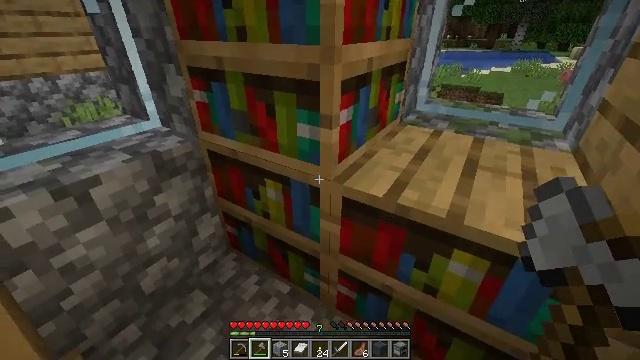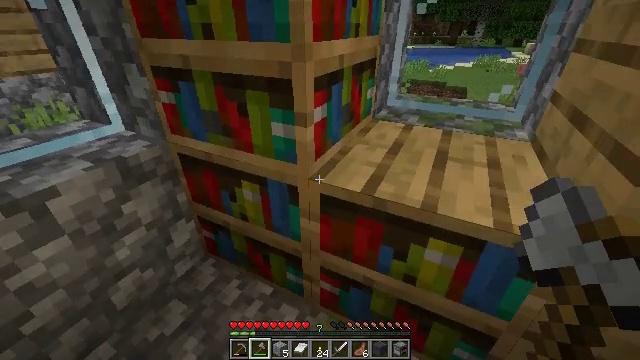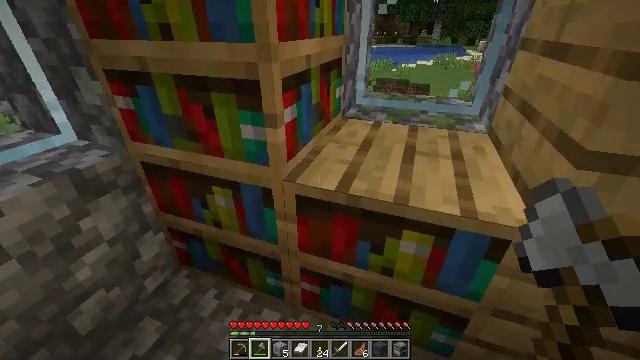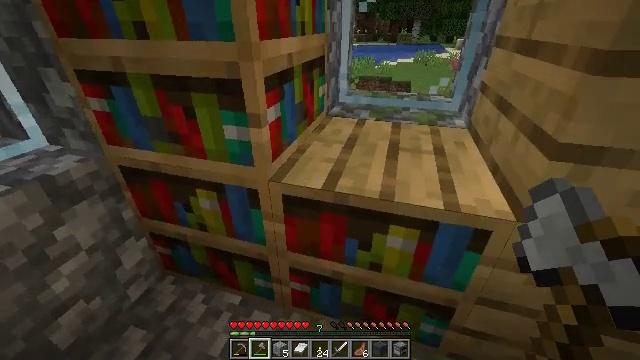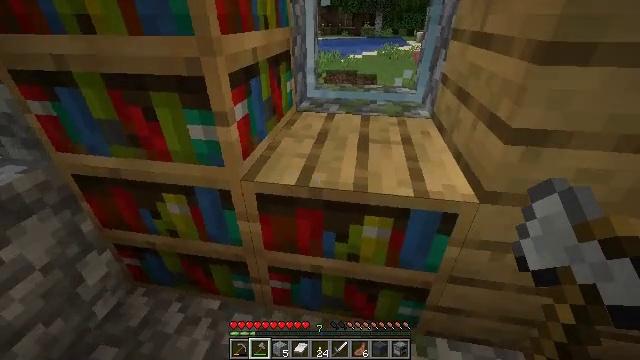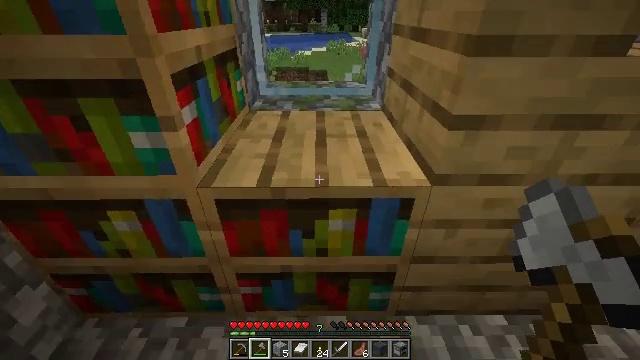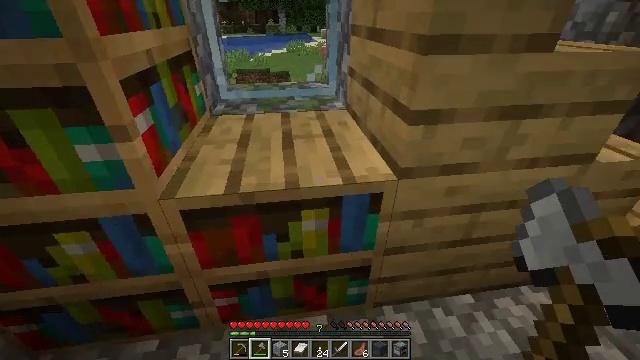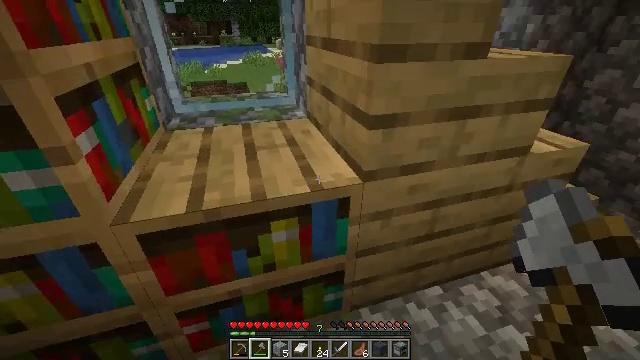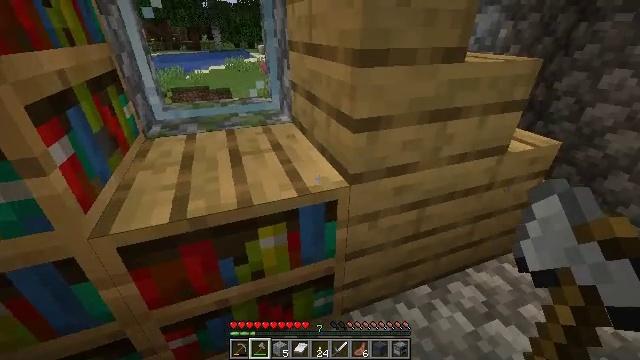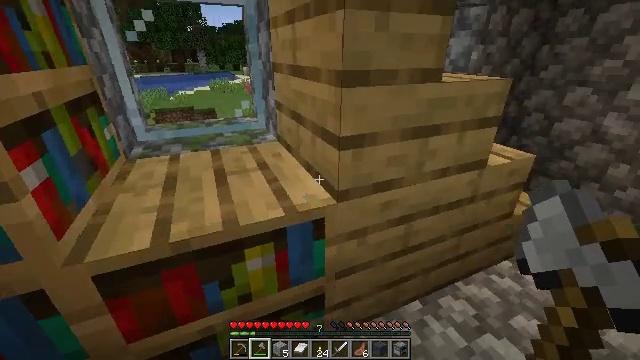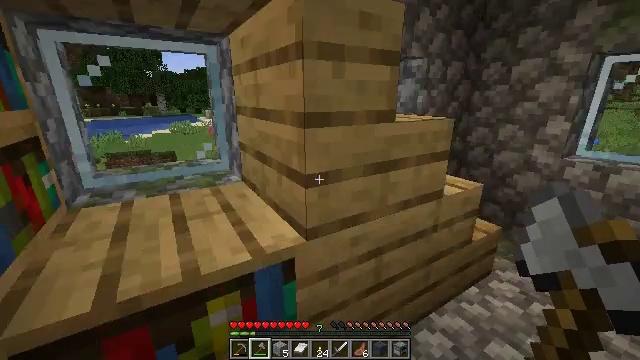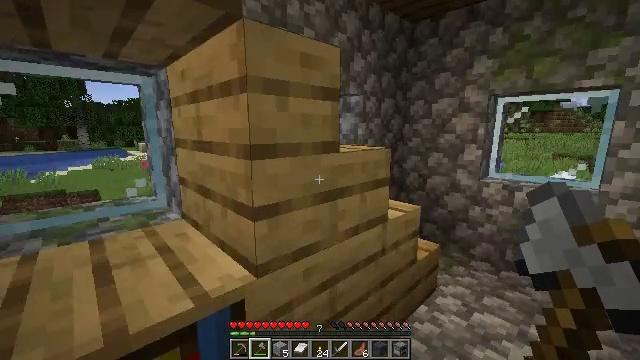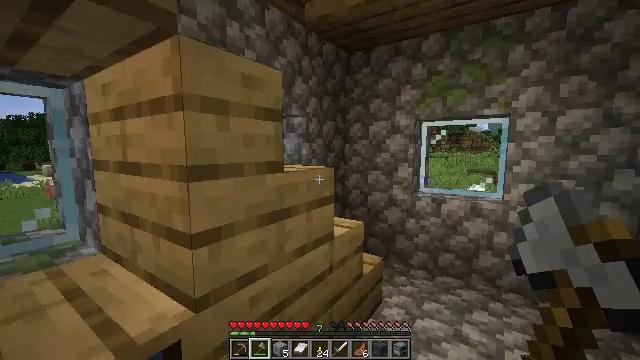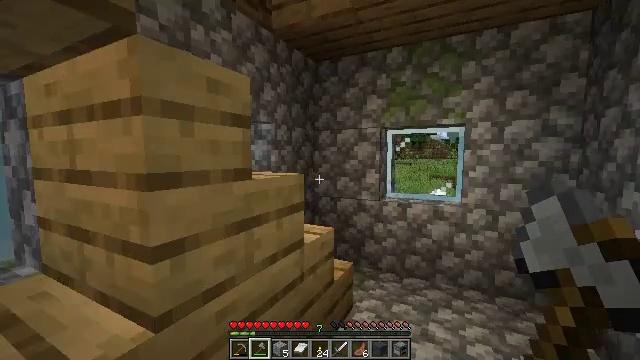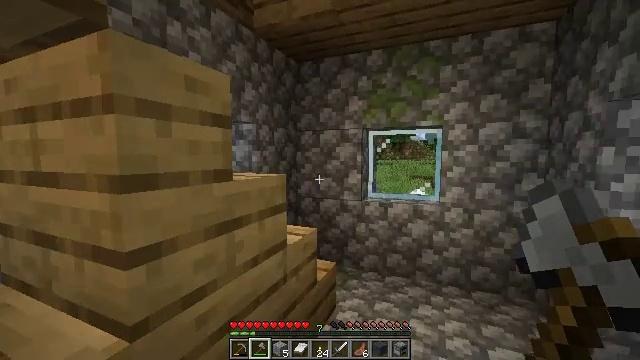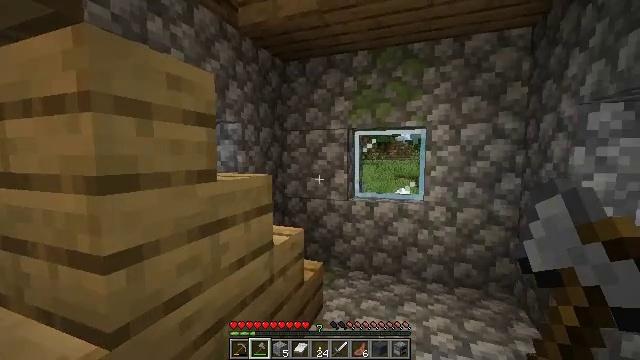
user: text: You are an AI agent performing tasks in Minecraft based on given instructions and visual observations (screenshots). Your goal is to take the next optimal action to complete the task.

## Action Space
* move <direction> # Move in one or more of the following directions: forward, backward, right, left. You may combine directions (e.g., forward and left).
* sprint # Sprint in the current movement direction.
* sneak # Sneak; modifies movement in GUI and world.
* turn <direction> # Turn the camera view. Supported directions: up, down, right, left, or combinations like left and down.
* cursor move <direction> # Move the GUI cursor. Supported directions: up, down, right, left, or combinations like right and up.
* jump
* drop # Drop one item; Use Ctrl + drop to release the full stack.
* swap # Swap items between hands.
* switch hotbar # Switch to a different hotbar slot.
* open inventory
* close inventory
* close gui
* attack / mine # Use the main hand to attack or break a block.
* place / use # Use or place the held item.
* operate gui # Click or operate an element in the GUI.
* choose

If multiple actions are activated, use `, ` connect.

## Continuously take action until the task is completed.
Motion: motion action
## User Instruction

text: Attack the clay block to obtain it.
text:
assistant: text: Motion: turn right
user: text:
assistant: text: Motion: turn right
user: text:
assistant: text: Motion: turn right
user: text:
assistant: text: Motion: turn right and down
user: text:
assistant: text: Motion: turn right
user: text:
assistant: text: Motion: turn right
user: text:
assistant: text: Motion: turn right and up
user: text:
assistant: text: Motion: turn right
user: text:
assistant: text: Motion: turn right and up
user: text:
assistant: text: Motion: turn right and up
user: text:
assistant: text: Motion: turn right and up
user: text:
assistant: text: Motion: turn right and up
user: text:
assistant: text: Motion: turn right and up
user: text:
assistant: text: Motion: turn right
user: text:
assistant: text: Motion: turn right
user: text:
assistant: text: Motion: move forward, turn right
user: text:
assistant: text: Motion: move forward, turn right
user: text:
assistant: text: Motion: move forward, turn right
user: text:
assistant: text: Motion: move forward, turn right
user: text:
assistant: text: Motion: move forward, turn right
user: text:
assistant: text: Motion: move forward
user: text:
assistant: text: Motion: move forward
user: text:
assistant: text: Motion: move forward
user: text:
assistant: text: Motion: move forward, turn left and down
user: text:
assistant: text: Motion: turn left and down
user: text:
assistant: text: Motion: turn left and down
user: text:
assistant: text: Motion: turn left and down
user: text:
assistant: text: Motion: turn left and down
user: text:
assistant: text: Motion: turn left
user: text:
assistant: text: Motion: turn left